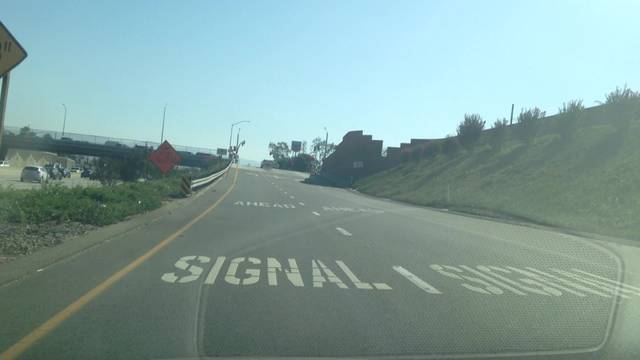
Region: United States
Coordinates: 33.916, -117.44